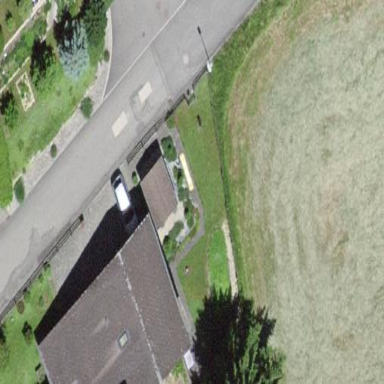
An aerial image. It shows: Residential building.